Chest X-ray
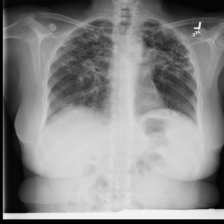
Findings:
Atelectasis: negative
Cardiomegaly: negative
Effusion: negative
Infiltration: negative
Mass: negative
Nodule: negative
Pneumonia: negative
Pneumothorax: negative
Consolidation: negative
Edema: negative
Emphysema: negative
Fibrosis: negative
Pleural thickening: negative
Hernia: negative